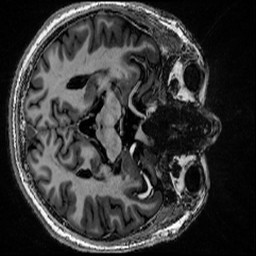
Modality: MP2RAGE
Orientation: axial
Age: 45
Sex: male
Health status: healthy